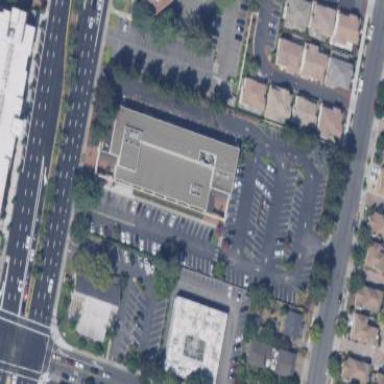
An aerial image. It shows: Bank building.